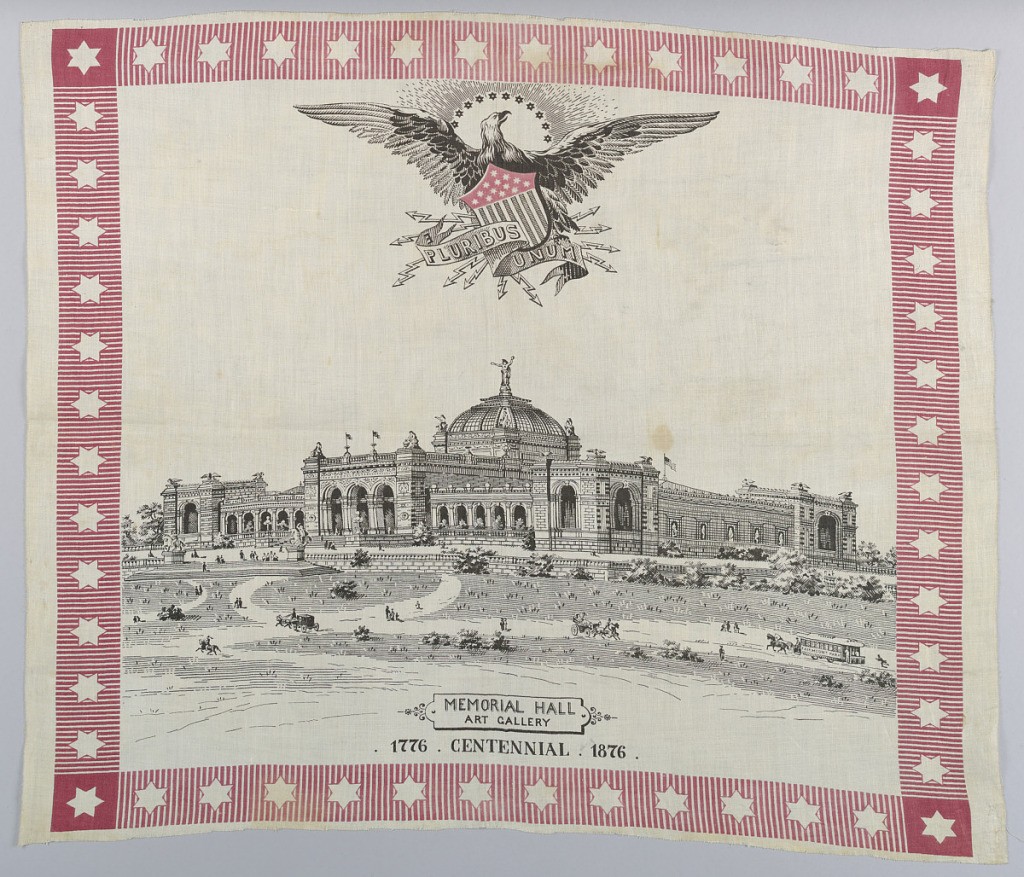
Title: Square
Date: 1876
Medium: Material: cotton Technique: roller printed on plain weave
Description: Handkerchief printed in black and red showing as design the memorial Hall Art Gallery at the time of the Centennial, 1876, at Philadelphia Fairmont Park.